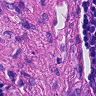
Metastatic tissue present: yes